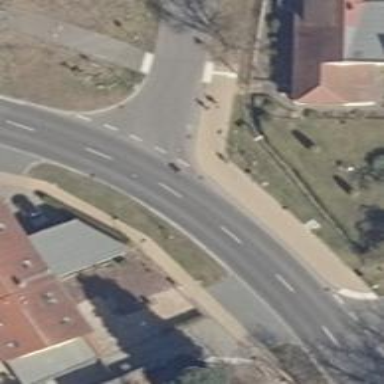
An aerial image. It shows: Secondary road with asphalt surface and separate sidewalks on both sides.